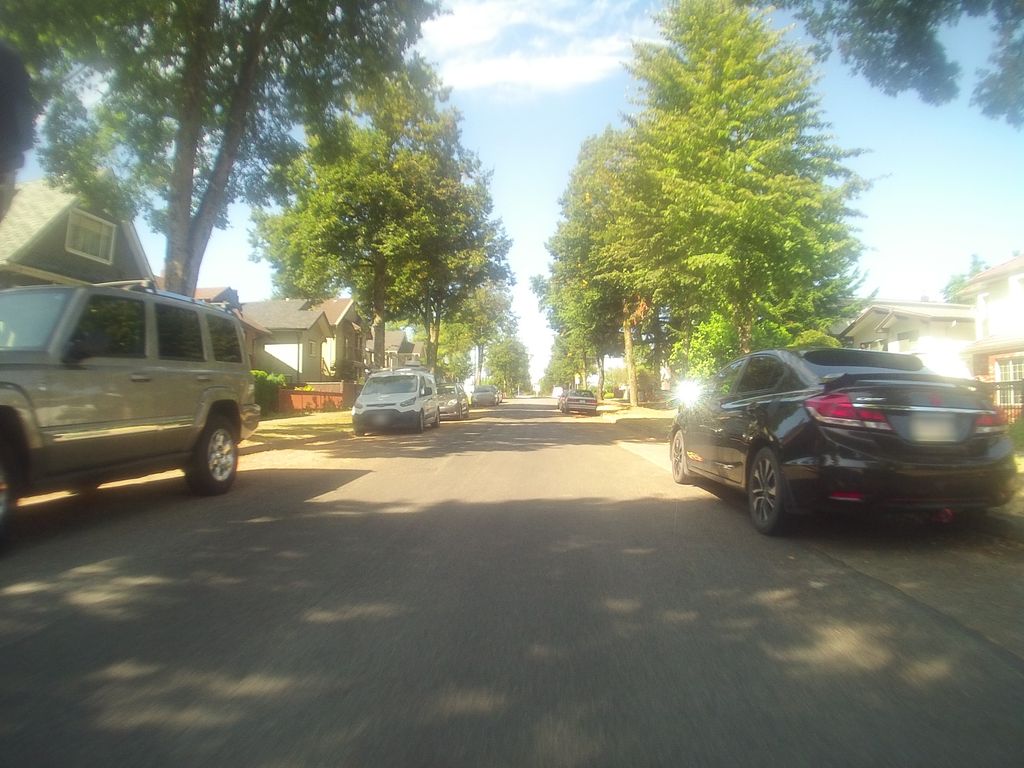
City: vancouver